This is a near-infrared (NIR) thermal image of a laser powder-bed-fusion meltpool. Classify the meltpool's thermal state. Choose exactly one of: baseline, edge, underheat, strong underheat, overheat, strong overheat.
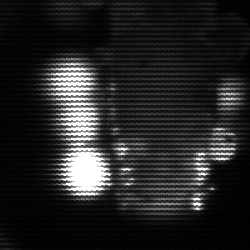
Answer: strong underheat